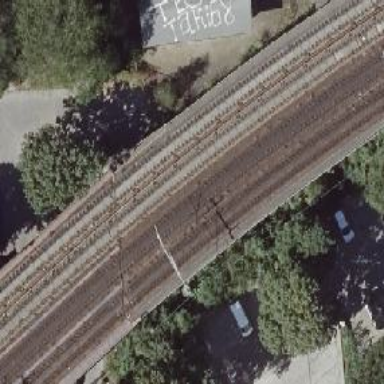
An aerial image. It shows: Viaduct railway bridge with electrified contact lines. The railway is supported by ballastless tracks.